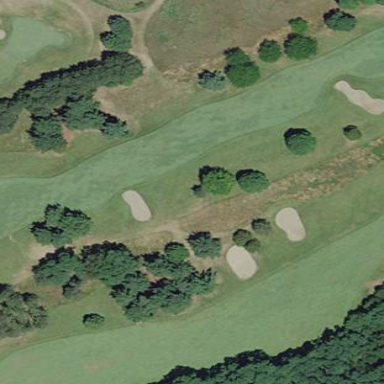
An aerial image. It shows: Grassy golf fairway.